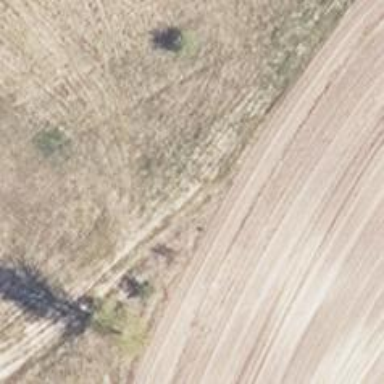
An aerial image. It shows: Grassy track with grade 5 track type.